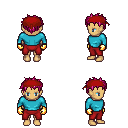
a pixel art fantasy rpg character, female body template, human, tanned skin, teal long-sleeve shirt, red pants, pink bedhead hairstyle, red bandana, gold gloves, four views (front, back, left, right), 2x2 character sprite sheet, small pixel art, hard edges, no anti-aliasing